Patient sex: M
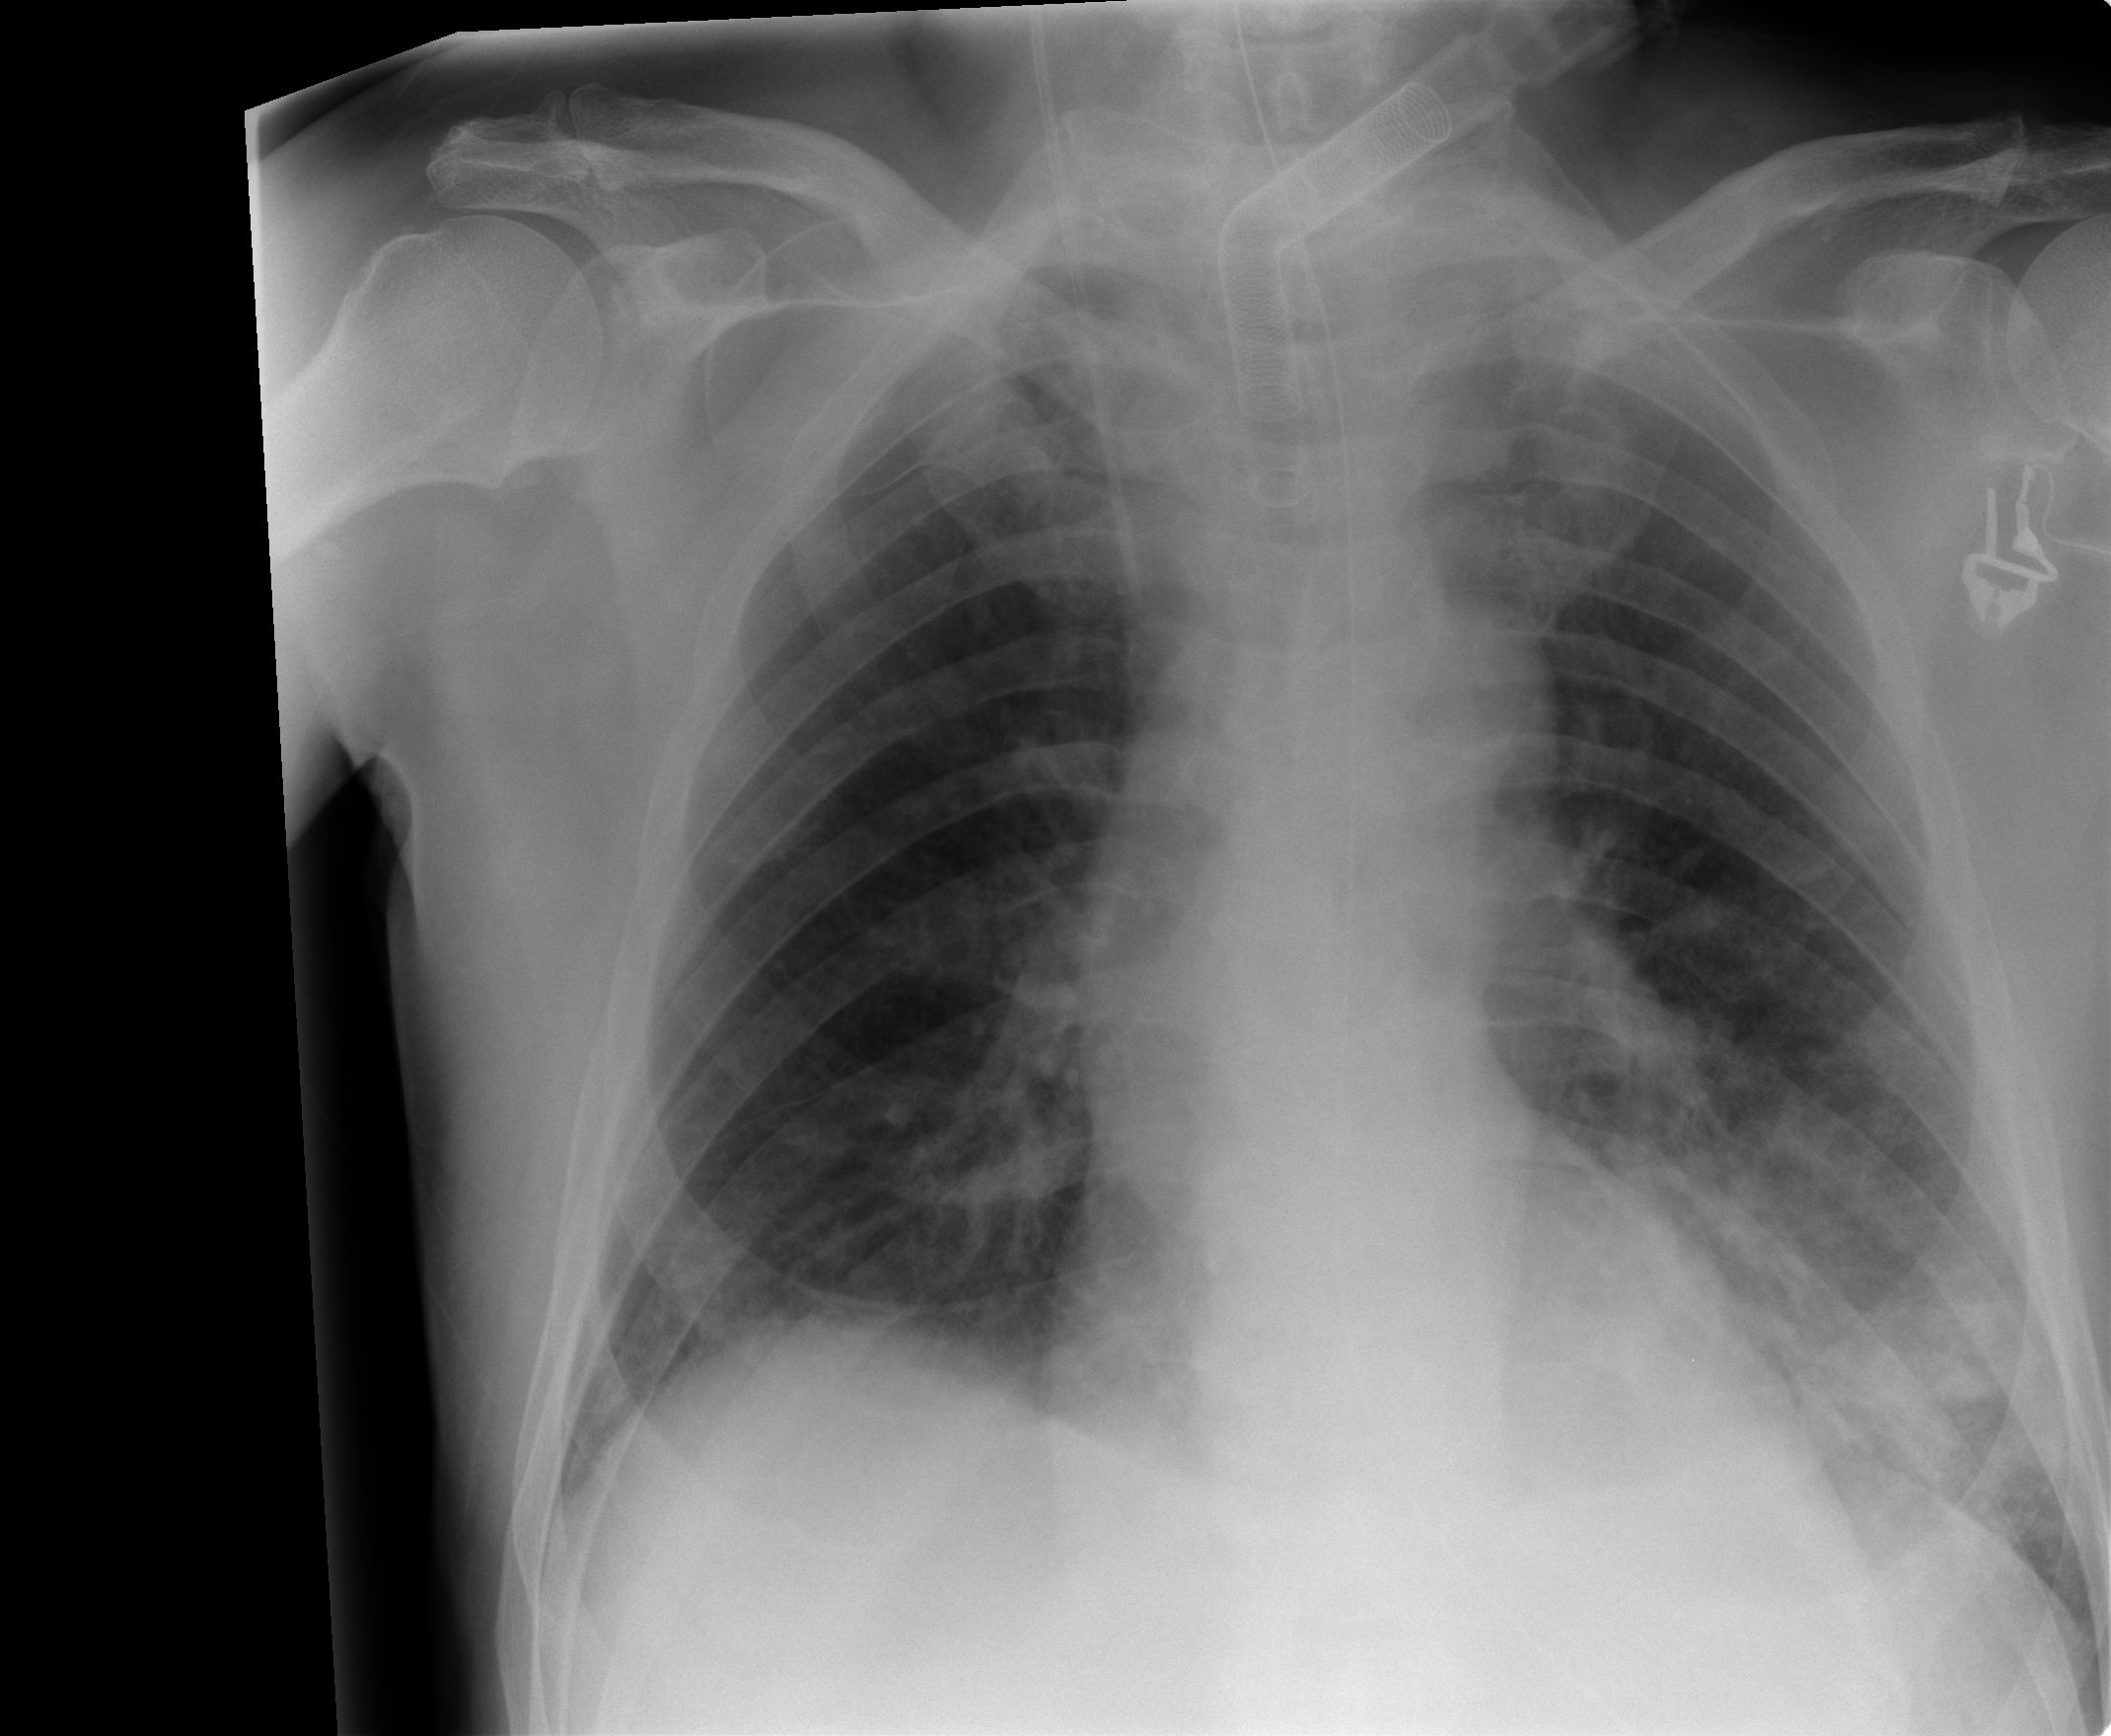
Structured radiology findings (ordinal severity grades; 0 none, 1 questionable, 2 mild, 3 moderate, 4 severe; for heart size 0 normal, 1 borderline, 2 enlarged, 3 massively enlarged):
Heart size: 2
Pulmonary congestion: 2
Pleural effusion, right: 0
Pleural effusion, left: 1
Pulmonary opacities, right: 1
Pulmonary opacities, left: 2
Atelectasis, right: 2
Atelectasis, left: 2